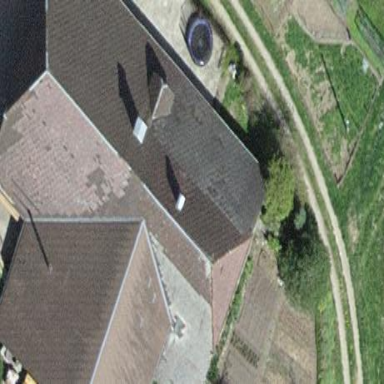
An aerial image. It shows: Farm building.